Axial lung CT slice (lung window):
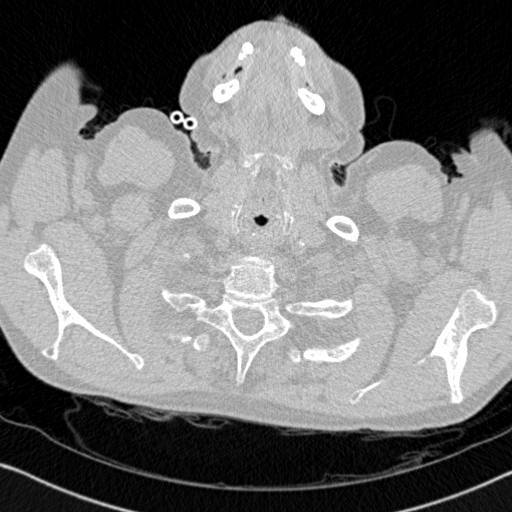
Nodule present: no